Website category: university
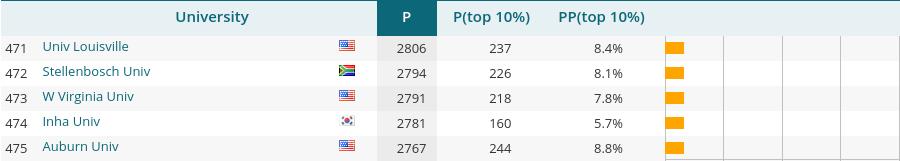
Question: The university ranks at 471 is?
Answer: Univ Louisville

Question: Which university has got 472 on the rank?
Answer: Stellenbosch Univ

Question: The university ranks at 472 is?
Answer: Stellenbosch Univ

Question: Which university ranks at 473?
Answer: W Virginia Univ

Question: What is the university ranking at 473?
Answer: W Virginia Univ

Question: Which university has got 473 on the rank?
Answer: W Virginia Univ

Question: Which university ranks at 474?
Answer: Inha Univ

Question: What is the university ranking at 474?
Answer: Inha Univ

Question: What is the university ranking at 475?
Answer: Auburn Univ

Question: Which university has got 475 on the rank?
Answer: Auburn Univ

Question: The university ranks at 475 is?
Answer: Auburn Univ

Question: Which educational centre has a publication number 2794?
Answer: Stellenbosch Univ

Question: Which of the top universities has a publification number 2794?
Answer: Stellenbosch Univ

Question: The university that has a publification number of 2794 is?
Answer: Stellenbosch Univ

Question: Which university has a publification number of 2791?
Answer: W Virginia Univ

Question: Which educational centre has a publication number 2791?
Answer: W Virginia Univ

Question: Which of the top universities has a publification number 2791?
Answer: W Virginia Univ

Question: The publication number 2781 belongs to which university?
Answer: Inha Univ

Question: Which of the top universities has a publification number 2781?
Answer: Inha Univ

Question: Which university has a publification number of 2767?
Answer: Auburn Univ

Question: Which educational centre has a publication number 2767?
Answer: Auburn Univ

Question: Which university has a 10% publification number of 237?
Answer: Univ Louisville

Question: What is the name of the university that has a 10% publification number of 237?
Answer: Univ Louisville

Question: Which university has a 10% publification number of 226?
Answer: Stellenbosch Univ

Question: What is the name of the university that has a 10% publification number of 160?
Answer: Inha Univ

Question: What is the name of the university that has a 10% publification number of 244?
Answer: Auburn Univ

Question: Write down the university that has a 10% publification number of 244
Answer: Auburn Univ